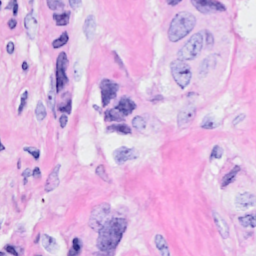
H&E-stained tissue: Breast